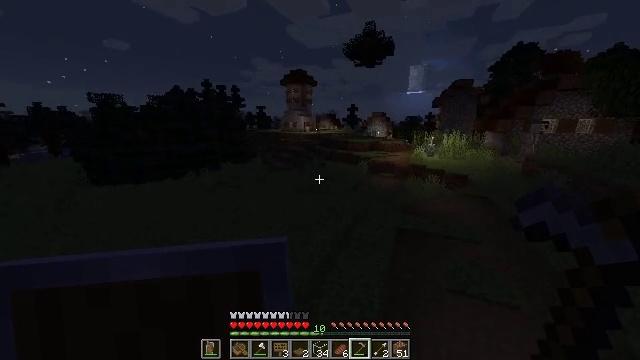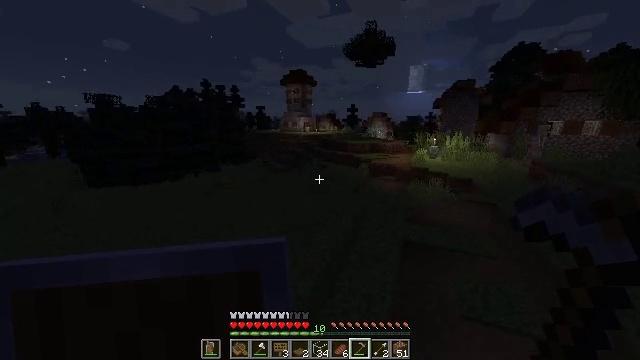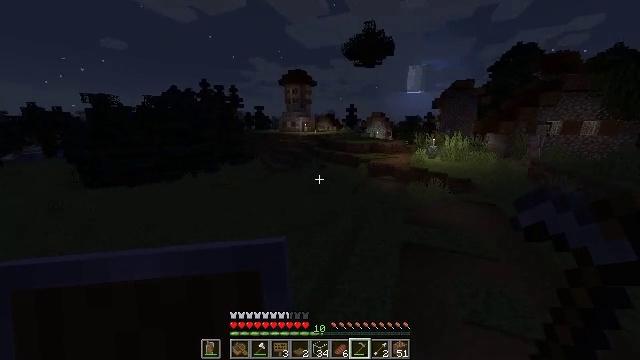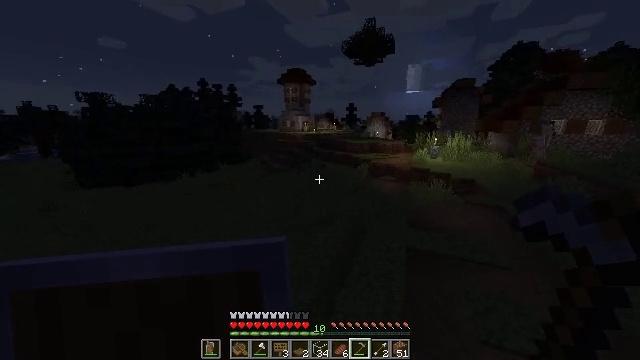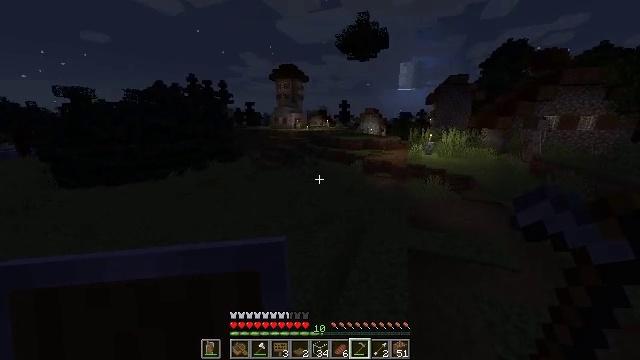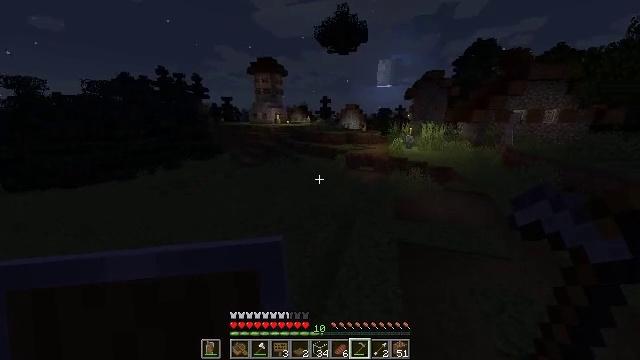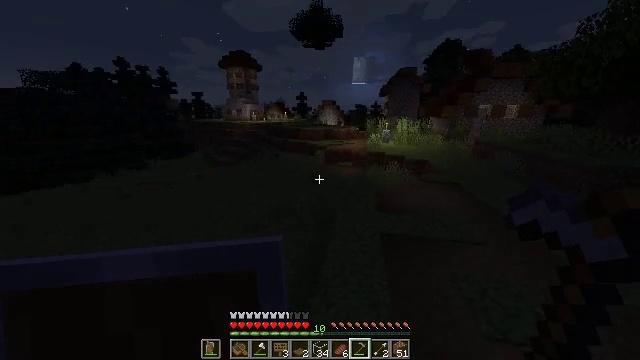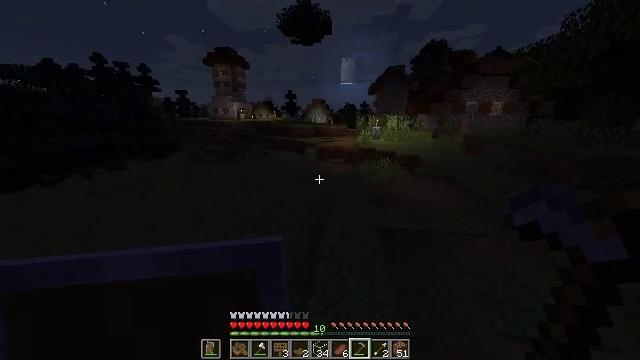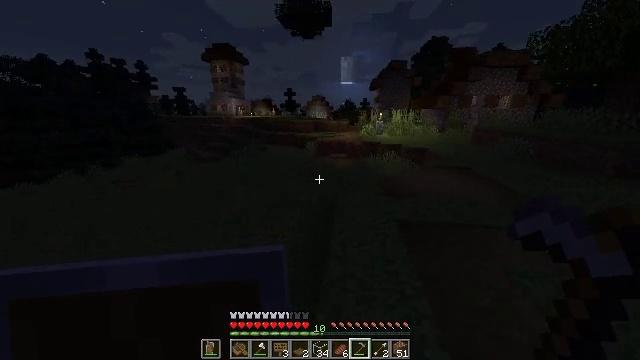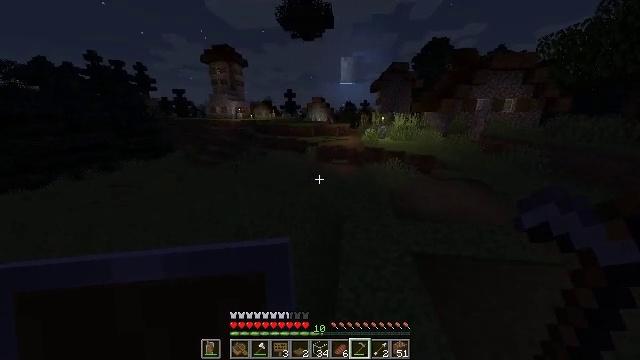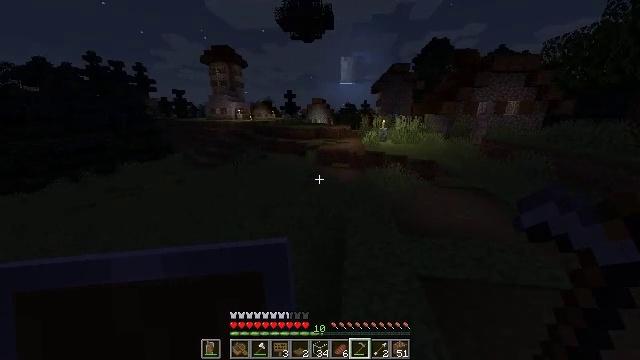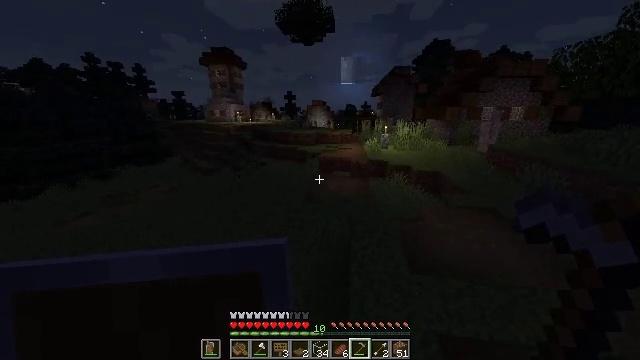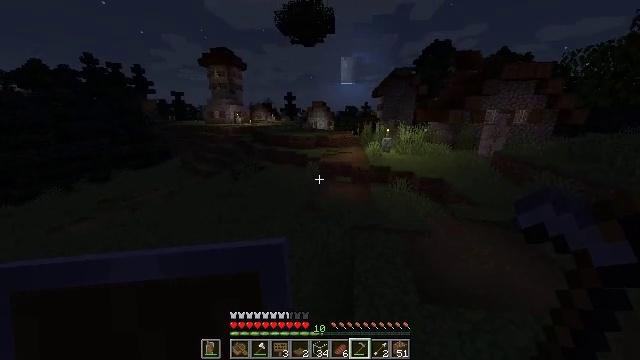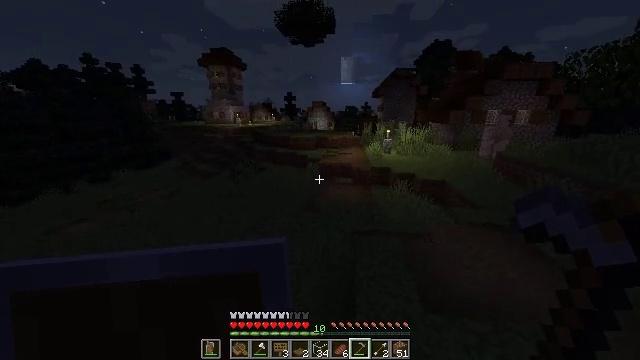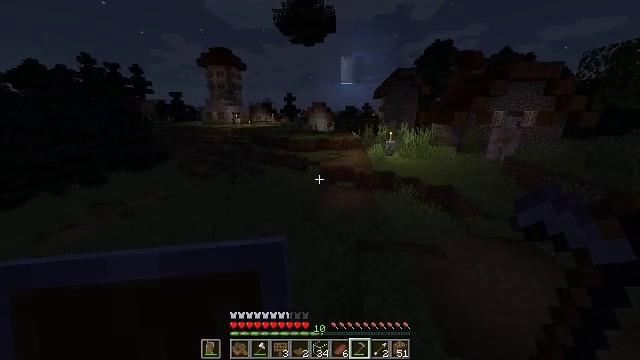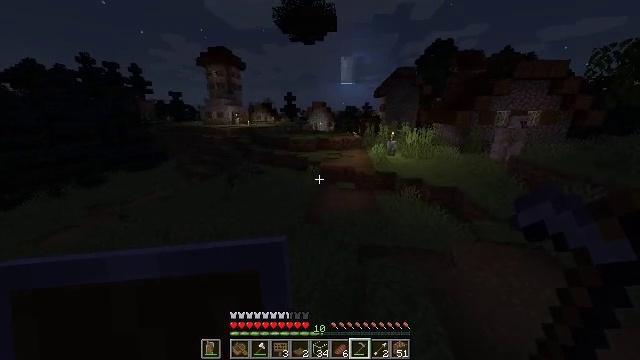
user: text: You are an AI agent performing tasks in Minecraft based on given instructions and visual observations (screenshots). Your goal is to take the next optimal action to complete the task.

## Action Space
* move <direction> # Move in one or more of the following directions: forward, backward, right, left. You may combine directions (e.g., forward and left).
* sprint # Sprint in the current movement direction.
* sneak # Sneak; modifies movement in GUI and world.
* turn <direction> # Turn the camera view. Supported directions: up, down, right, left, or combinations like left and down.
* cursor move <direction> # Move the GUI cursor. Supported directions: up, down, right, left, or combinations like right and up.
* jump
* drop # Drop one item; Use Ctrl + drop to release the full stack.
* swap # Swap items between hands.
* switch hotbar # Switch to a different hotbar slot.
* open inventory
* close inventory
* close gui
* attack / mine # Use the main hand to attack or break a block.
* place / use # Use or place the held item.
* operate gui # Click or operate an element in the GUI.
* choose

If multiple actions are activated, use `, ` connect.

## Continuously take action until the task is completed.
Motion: motion action
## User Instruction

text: Collect dirt by holding left button.
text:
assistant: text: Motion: move forward, jump
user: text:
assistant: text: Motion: move forward, jump
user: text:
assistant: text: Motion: move forward, jump
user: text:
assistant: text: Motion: move forward, turn right, jump
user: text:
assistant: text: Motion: move forward, turn right, jump
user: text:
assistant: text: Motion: move forward, turn right, jump
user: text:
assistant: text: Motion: move forward, turn right, jump
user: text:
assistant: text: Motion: move forward, jump
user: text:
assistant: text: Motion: move forward, sprint, jump
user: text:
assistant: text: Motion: move forward, sprint, jump
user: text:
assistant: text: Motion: move forward, sprint, jump
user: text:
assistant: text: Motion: move forward, sprint, jump
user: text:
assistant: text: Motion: move forward, jump
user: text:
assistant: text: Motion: move forward, jump
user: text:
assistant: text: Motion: move forward, jump
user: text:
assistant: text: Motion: move forward, jump
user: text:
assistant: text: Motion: move forward, turn right, jump
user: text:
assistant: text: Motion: move forward, turn right, jump
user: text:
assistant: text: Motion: move forward, sprint, jump
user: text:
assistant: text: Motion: move forward, sprint, jump
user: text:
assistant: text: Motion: move forward, sprint, jump
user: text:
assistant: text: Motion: move forward, sprint, jump
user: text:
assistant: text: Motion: move forward, jump
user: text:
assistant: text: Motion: move forward, turn right, jump
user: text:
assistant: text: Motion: move forward, turn right, jump
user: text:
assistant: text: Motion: move forward, jump
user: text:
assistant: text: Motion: move forward, jump
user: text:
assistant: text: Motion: move forward, jump
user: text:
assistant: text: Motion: move forward, jump
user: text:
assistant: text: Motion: move forward, jump